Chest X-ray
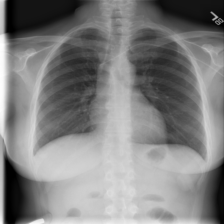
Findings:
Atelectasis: negative
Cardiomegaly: negative
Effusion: negative
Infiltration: negative
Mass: negative
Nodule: negative
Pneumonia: negative
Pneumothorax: negative
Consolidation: negative
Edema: negative
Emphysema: negative
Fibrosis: negative
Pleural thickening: negative
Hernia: negative